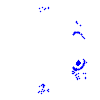
Particle: kaon